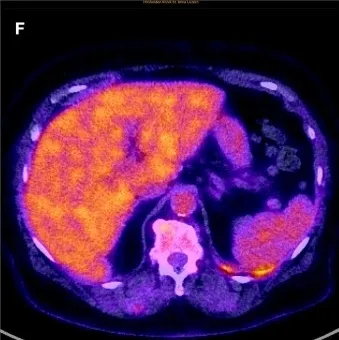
(F) Fusion FDG-PET/CT axial slice after 11 months on pembrolizumab with only little elevated FDG-uptake in the left pleura. The formerly upper mesenteric lymph node is healed up. Normal presentation of liver, spleen, stomach, and bone marrow.
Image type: radiology (pet)